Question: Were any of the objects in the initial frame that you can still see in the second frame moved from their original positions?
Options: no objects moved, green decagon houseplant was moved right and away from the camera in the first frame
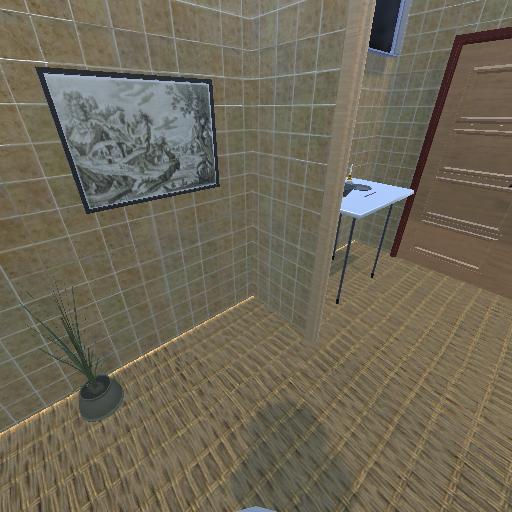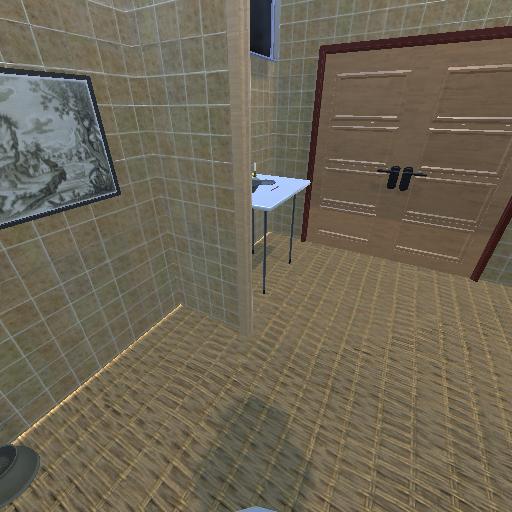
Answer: no objects moved